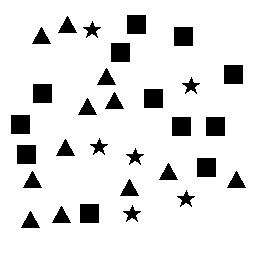
Squares: 12
Triangles: 12
Stars: 6
Total shapes: 30